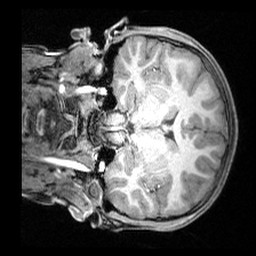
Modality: T1w
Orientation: coronal
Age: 9
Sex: female
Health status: ill
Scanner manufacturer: siemens
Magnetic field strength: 3 T
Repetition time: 1.6 s
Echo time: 0.00179 s